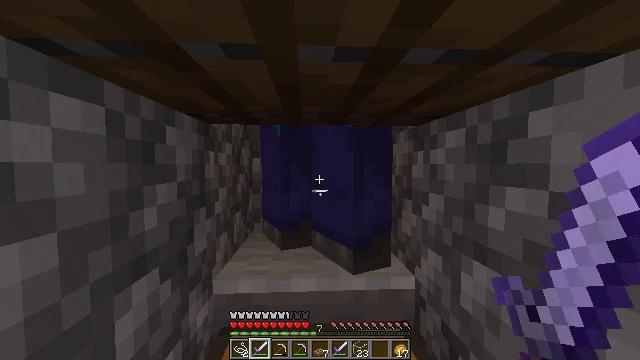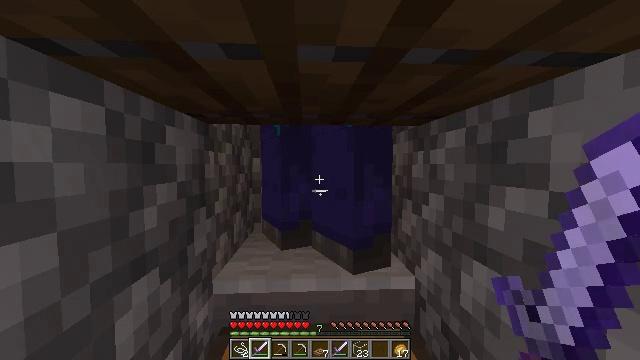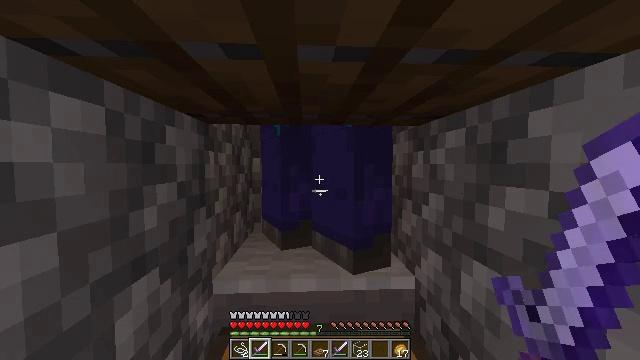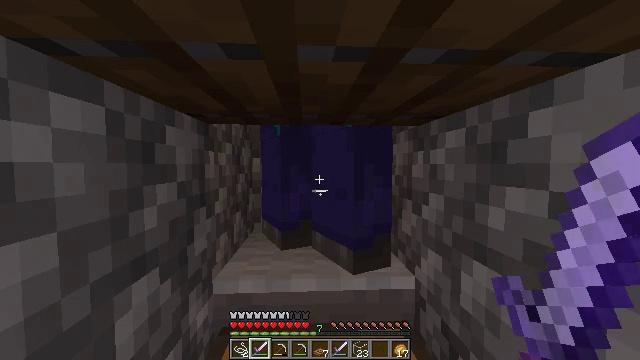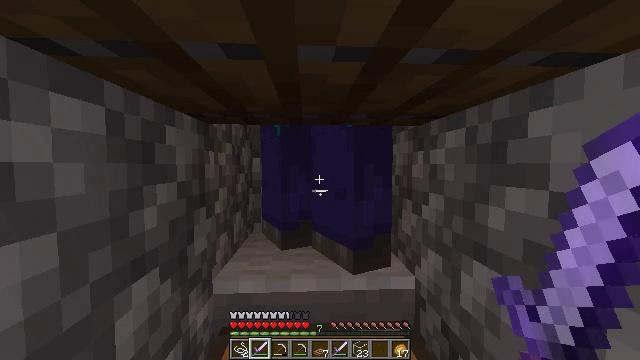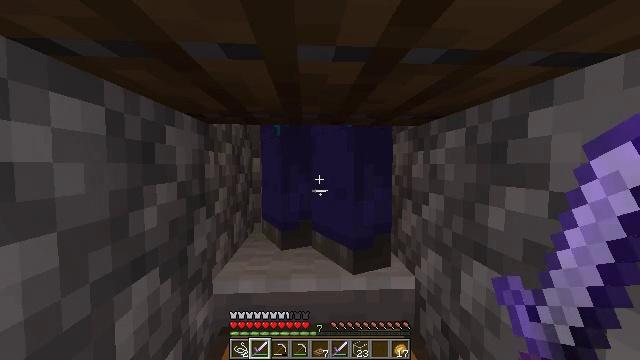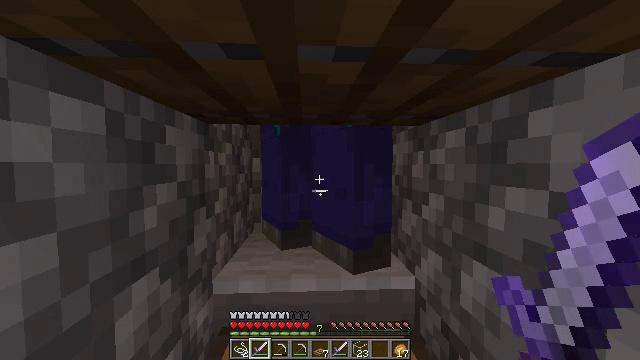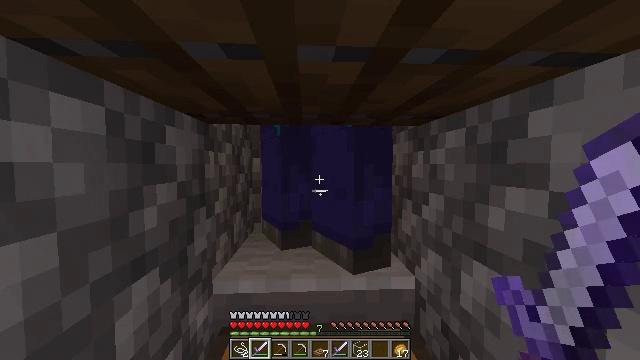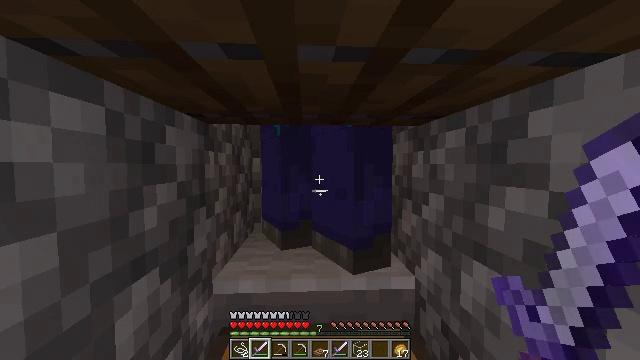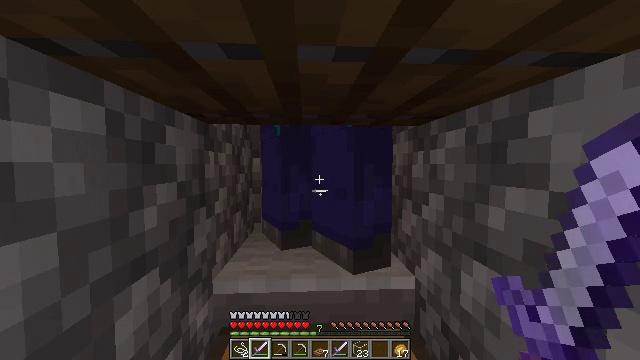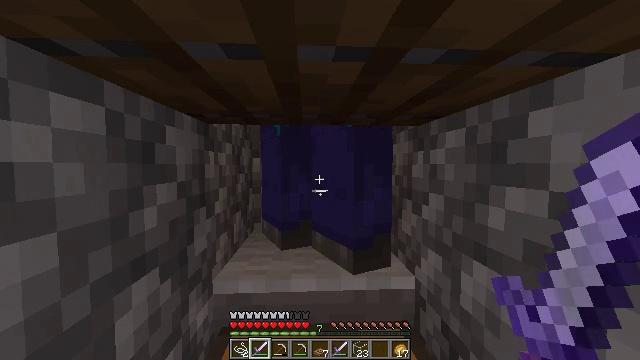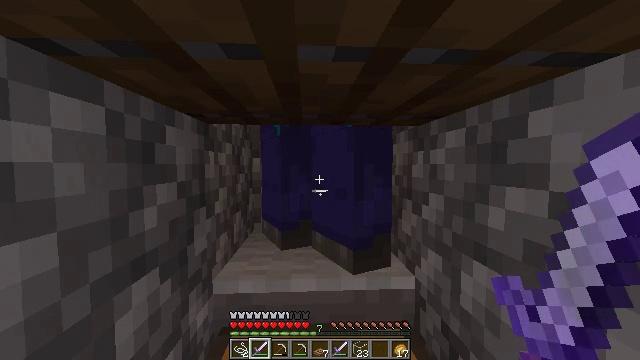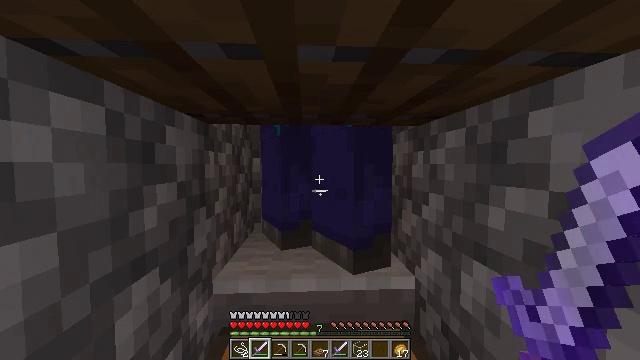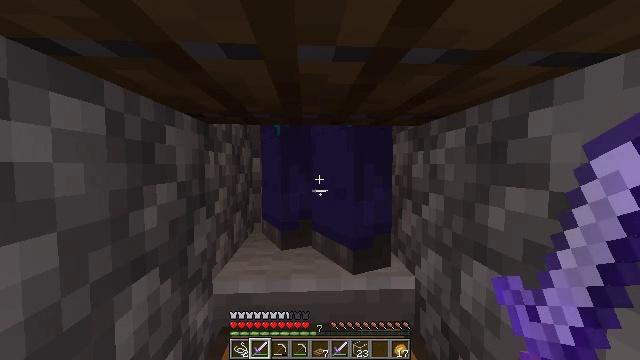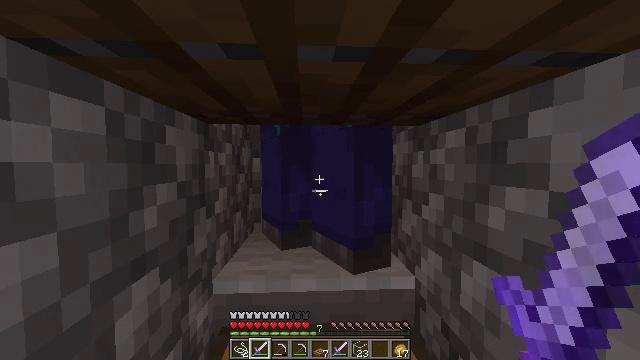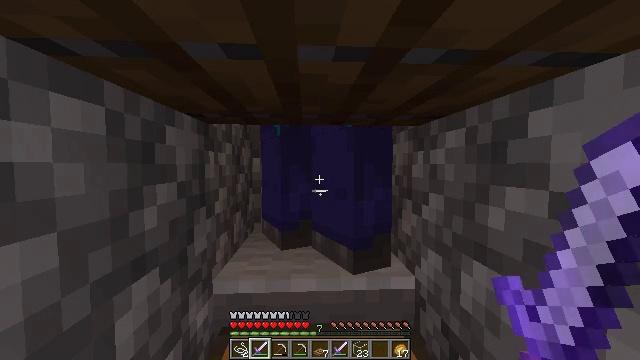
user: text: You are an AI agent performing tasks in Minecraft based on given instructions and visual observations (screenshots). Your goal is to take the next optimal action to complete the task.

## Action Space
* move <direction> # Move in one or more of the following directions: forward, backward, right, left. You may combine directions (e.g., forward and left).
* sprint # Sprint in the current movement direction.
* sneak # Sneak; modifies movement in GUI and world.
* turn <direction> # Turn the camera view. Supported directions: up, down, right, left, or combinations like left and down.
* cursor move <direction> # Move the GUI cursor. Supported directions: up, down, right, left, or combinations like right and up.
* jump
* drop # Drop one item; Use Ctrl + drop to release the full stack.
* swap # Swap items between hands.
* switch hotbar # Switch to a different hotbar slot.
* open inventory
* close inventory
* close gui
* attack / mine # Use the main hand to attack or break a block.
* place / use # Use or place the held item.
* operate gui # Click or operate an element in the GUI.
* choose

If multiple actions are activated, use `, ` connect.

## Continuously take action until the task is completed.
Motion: motion action
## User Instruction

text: Hunt the zombie.
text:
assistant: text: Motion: no_op
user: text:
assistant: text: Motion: no_op
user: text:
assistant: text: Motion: no_op
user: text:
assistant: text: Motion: no_op
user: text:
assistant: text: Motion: no_op
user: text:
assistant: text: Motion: no_op
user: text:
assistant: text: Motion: no_op
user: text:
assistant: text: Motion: no_op
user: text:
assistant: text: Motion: no_op
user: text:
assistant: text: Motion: no_op
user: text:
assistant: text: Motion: no_op
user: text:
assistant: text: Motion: no_op
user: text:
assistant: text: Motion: no_op
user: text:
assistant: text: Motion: no_op
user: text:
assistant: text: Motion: no_op
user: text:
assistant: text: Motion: no_op
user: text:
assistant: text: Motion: no_op
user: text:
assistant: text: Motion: no_op
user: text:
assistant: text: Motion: no_op
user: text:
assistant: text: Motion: no_op
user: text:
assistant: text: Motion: no_op
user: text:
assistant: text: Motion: no_op
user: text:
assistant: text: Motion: no_op
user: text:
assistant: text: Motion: no_op
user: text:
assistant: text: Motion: no_op
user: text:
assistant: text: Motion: no_op
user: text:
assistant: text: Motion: no_op
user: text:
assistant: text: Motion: no_op
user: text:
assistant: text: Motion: no_op
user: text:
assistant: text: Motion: no_op